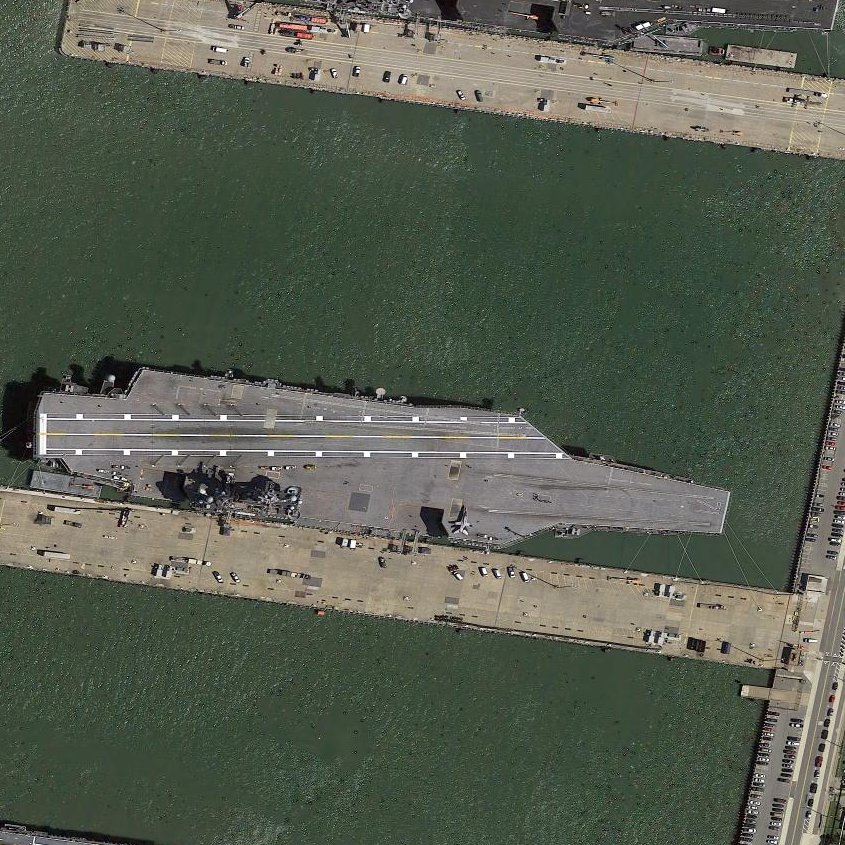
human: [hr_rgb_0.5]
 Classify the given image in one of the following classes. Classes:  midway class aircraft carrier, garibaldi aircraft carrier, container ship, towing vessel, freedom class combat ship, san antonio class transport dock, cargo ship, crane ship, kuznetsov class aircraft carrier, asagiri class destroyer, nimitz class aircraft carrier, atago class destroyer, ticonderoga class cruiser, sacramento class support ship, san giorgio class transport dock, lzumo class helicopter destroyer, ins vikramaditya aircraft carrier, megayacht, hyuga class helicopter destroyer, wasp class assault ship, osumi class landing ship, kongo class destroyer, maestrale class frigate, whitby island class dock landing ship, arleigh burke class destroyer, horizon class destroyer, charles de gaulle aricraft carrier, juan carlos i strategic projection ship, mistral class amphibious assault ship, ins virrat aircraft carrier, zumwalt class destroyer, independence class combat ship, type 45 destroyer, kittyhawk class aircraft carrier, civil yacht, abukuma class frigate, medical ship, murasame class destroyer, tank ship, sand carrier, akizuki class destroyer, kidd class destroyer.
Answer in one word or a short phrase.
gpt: Nimitz class aircraft carrier